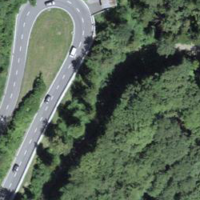
EUNIS habitat code: 44
Species observed at this site:
Fragaria vesca
Euphorbia cyparissias
Veronica chamaedrys